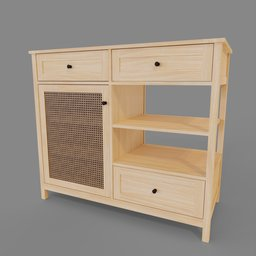
Label: furniture